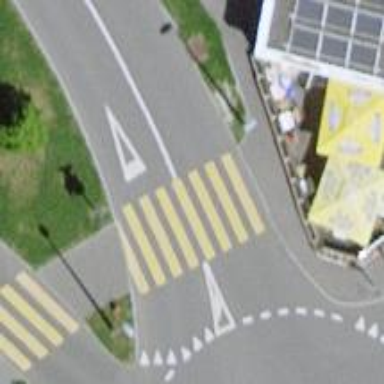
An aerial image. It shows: Marked crossing on the road.